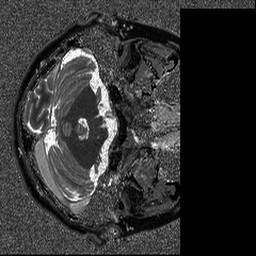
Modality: T1map
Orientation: axial
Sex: male